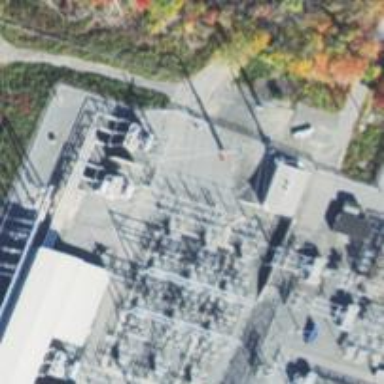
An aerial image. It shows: Switch for power supply.